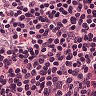
Metastatic tissue present: no